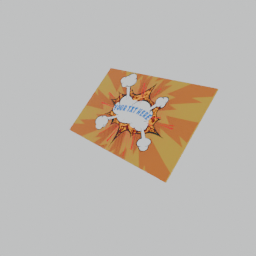
Label: decoration